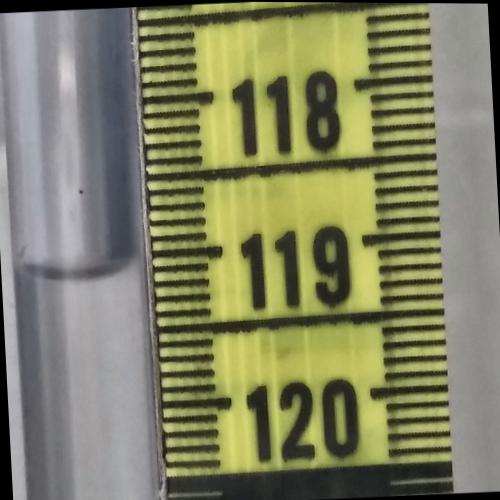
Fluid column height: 119.1 cm